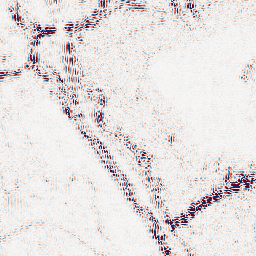
Category: wavelet
Decomposition family: wavelet_reverse_biorthogonal
Decomposition parameters: wavelet: rbio4.4
level: 2
Upsampling method: cubic_mitchell
Upsampling parameters: scale: 2
Upsampling scale: 2